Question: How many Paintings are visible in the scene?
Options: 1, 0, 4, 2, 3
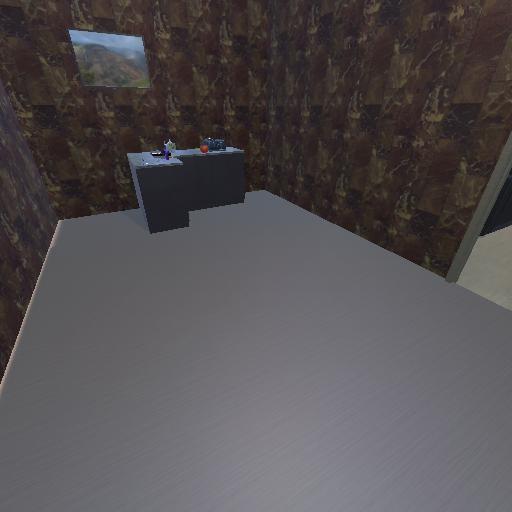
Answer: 1